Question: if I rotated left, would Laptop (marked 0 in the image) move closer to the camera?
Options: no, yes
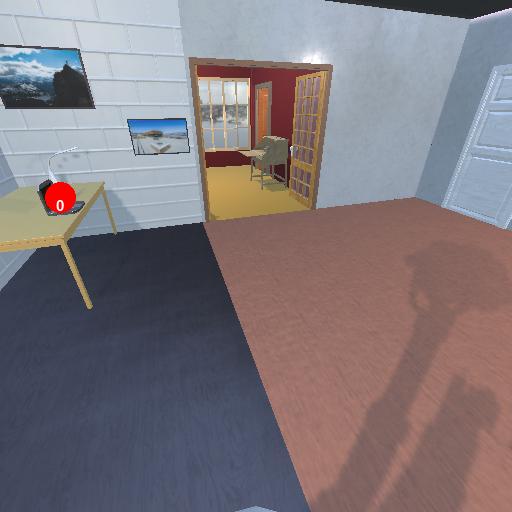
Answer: no